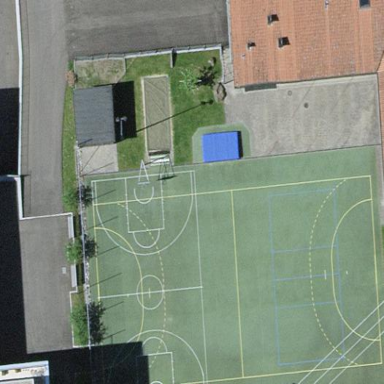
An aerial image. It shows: Multi-sport pitch with tartan surface for leisure activities on land.